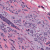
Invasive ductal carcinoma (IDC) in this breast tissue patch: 1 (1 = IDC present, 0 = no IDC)